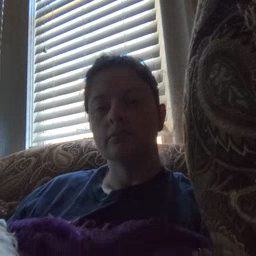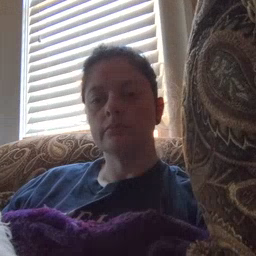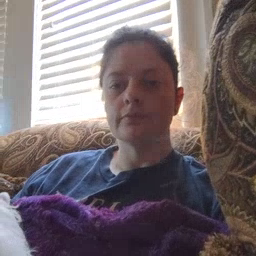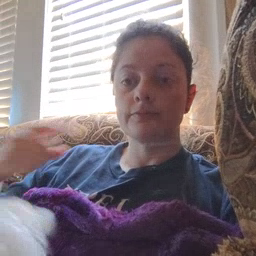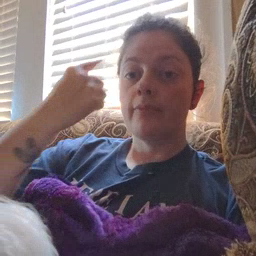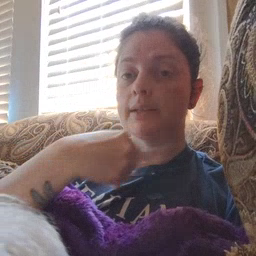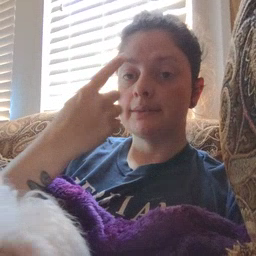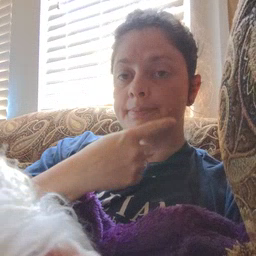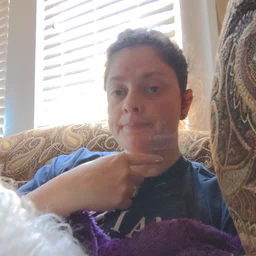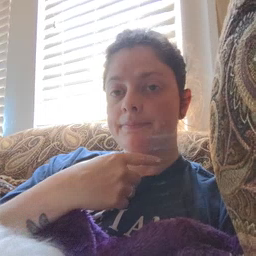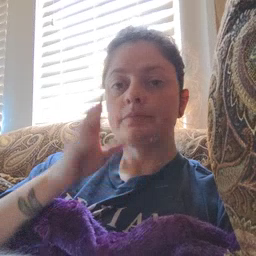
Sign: face